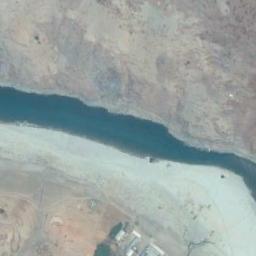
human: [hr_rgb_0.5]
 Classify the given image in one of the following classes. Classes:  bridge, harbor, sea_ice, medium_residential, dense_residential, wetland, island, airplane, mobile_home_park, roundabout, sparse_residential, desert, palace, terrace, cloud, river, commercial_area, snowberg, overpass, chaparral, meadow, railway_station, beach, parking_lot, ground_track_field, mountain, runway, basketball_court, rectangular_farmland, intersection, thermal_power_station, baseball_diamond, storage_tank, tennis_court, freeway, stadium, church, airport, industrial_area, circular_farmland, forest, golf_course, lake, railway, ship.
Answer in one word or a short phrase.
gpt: river